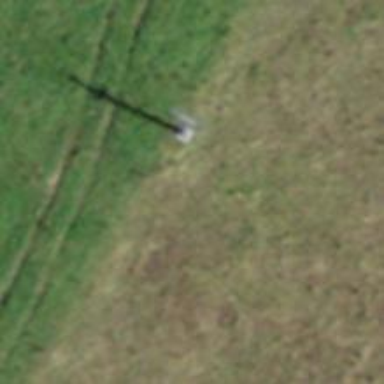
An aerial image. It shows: Pylon for aerialway.